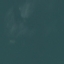
Land use / land cover: SeaLake